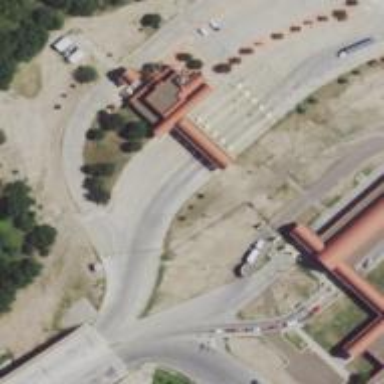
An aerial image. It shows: Border control barrier.